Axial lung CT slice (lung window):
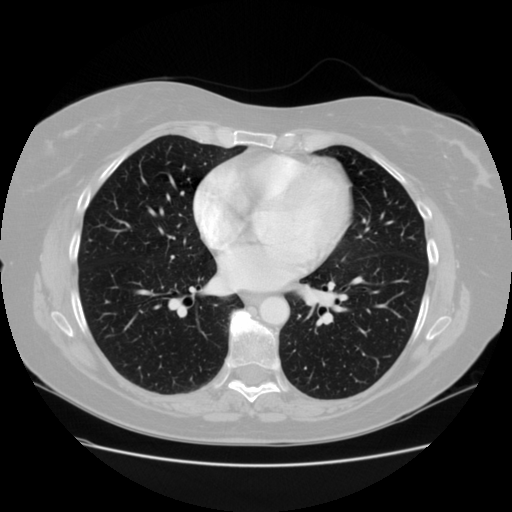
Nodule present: no